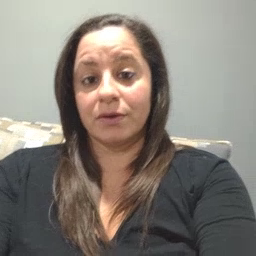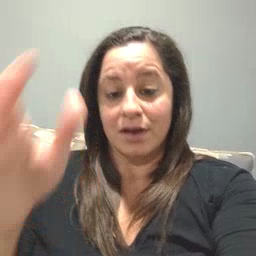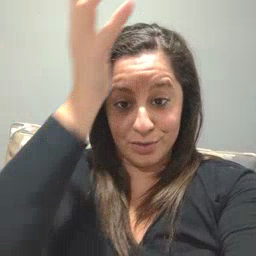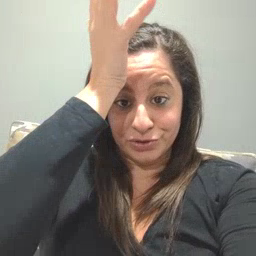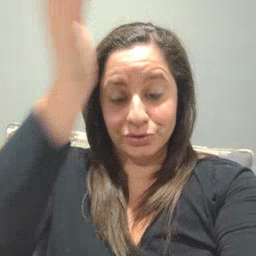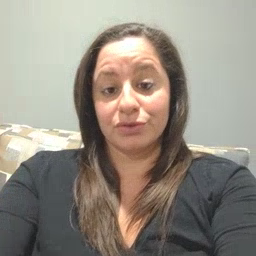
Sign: garbage